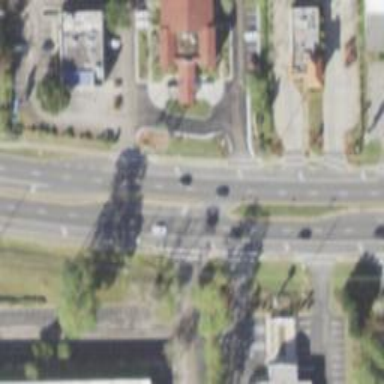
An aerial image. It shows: Marked uncontrolled road crossing.